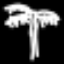
Label: palm tree